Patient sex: M
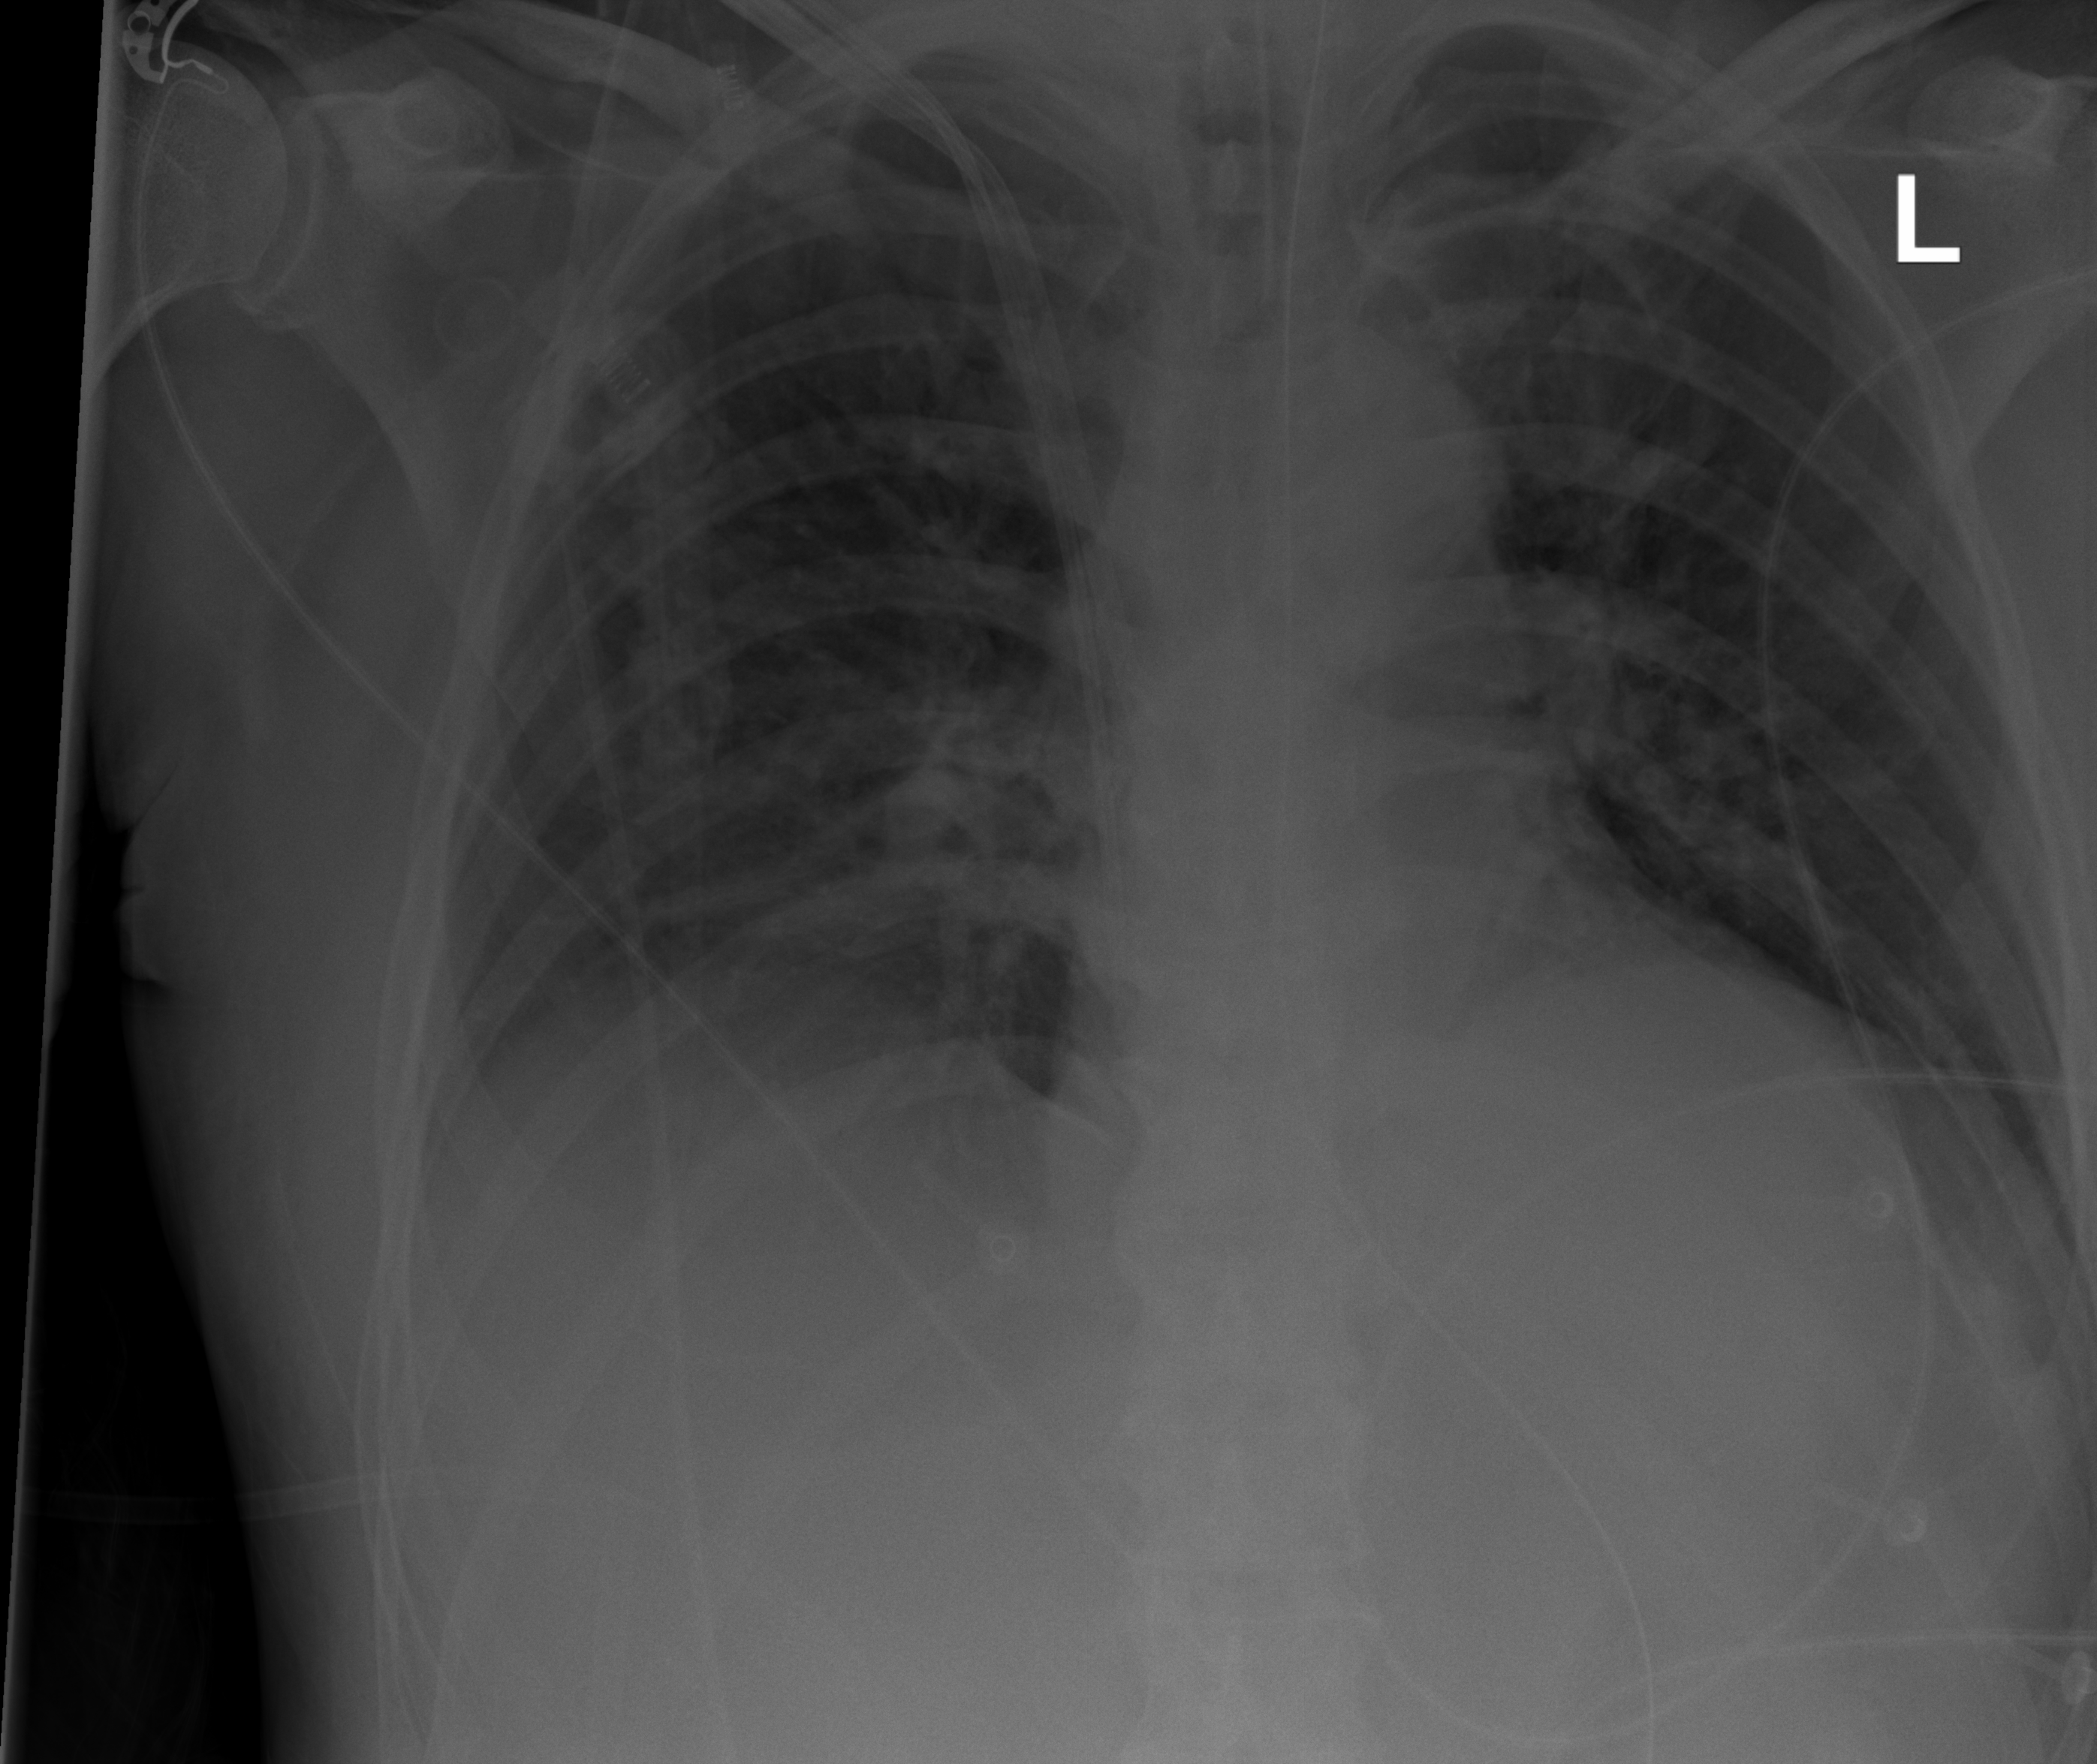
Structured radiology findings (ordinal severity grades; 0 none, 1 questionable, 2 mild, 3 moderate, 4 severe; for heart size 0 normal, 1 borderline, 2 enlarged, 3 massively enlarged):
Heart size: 1
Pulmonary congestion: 2
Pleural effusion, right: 1
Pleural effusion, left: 0
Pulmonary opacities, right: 0
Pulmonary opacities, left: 0
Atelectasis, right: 2
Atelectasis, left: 0